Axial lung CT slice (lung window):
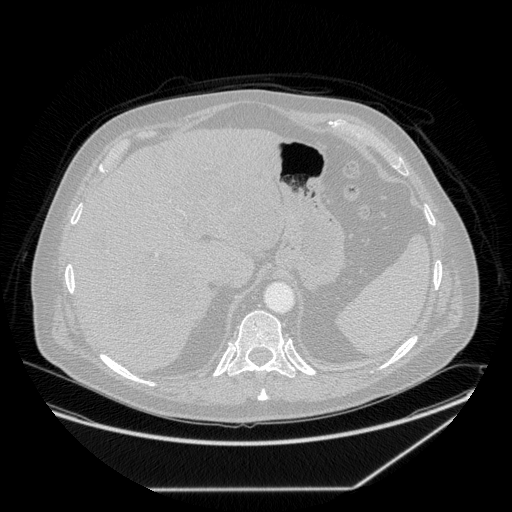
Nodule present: no